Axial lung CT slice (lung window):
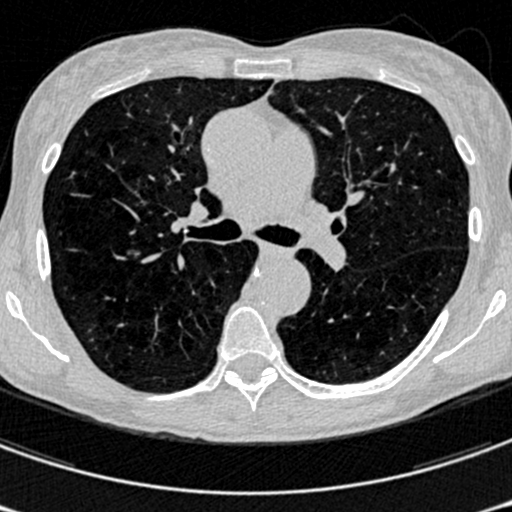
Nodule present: no